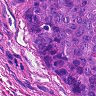
Metastatic tissue present: yes